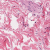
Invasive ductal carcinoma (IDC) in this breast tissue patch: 0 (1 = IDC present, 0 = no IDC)